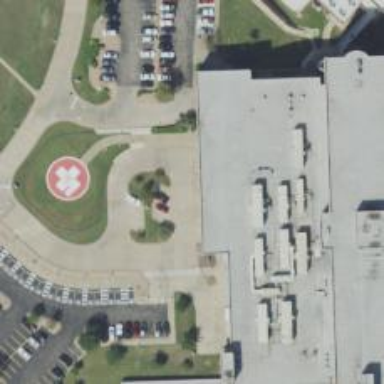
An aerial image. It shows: Ambulance station for emergencies.